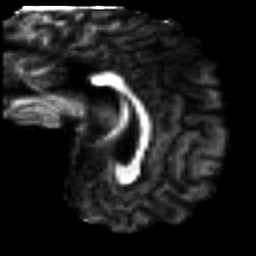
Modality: FA
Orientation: sagittal
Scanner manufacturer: ge
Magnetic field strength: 3 T
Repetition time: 7.98 s
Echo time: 0.0701 s